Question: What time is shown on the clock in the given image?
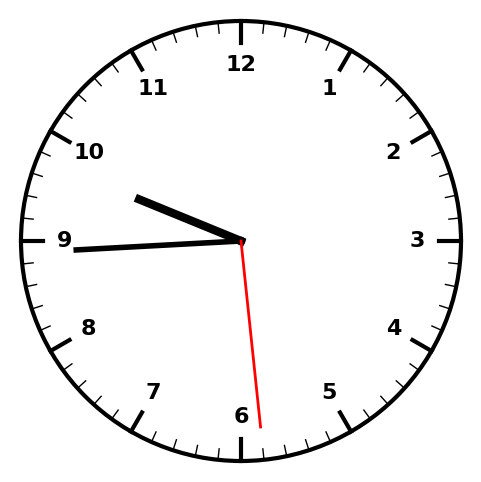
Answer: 09:44:29